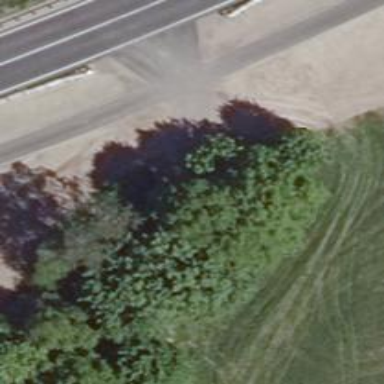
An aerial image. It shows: Sandy track road with grade3 tracktype.